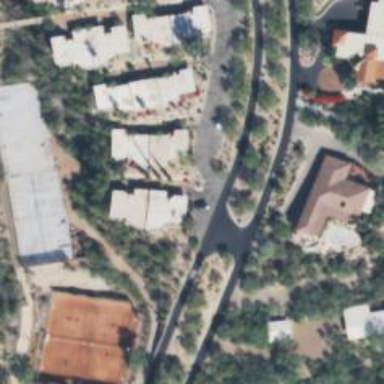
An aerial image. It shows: Residential road.